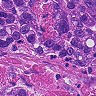
Metastatic tissue present: yes